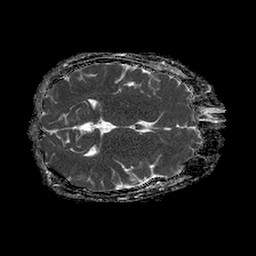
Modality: ADC
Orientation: axial
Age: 38
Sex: female
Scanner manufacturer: philips
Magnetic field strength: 1.5 T
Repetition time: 4.6 s
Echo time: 0.08631 s